Question: I downloaded VS 2013 for Windows and started a new Windows Phone Silverlight application, placed a button and tried to make the example <URL> work, but couldn't because of the await operator:

The examples on the official MSDN site are pretty straight forward, some are like three lines and I can't find anything on the matter. What gives?
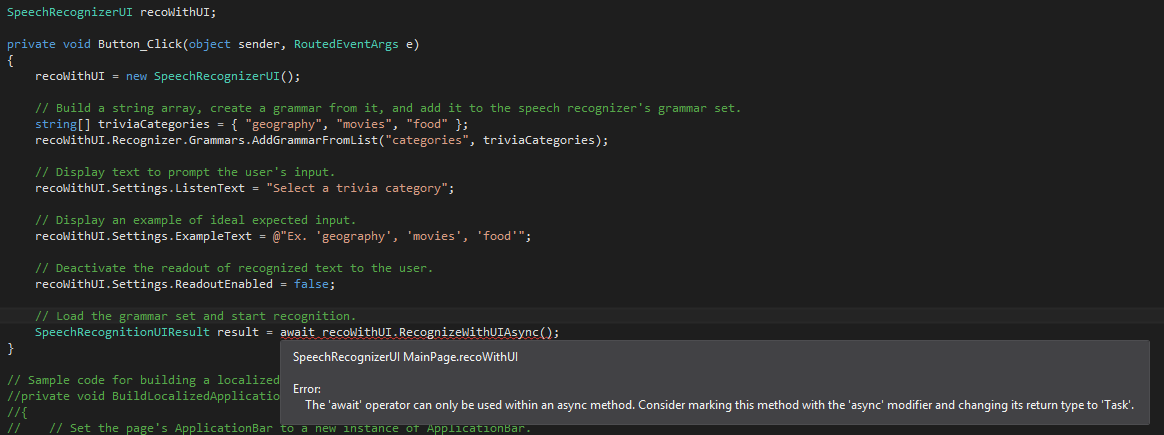
Answer: You have to add 'async' to your method to be able to use 'await' into it:
'private async void Button_Click(object sender, RoutedEventArgs e)'